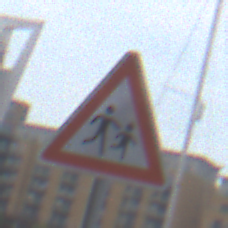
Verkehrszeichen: KinderLinks
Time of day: MorningAfternoon
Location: Outdoor (Urban)
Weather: Overcast
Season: NotSpecified
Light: Natural